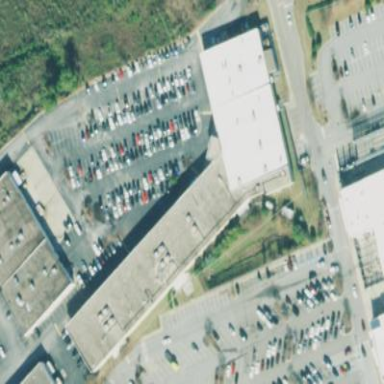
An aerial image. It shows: Commercial building.